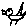
Label: bird